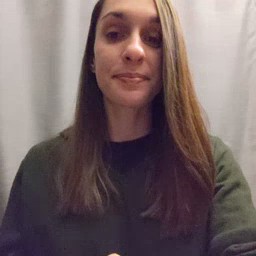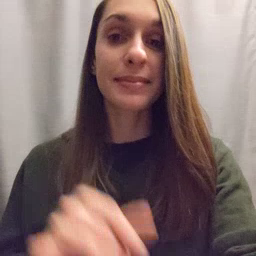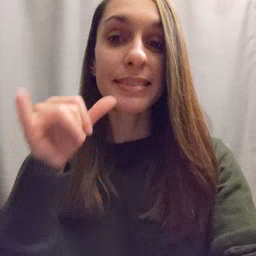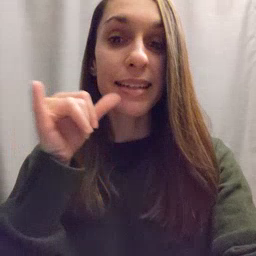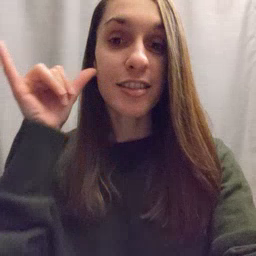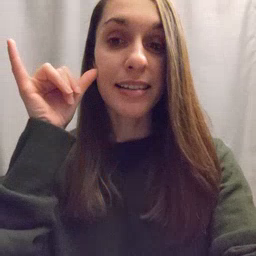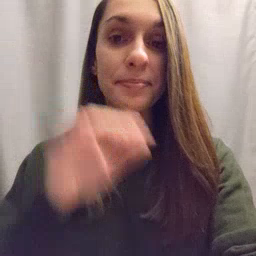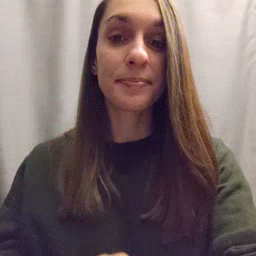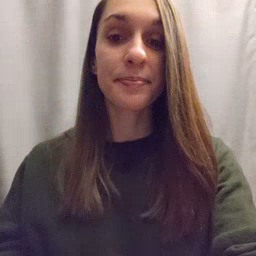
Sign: yesterday